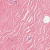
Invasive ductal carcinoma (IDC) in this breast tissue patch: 0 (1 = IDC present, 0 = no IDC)